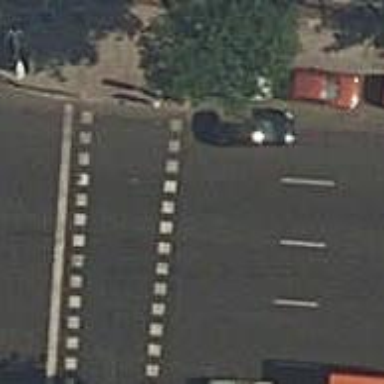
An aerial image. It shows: Zebra crossing with traffic signals. The crossing is marked by traffic lights.